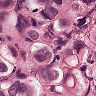
Metastatic tissue present: yes